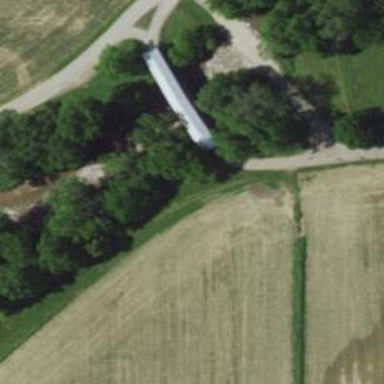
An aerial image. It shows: Covered bridge over service road.